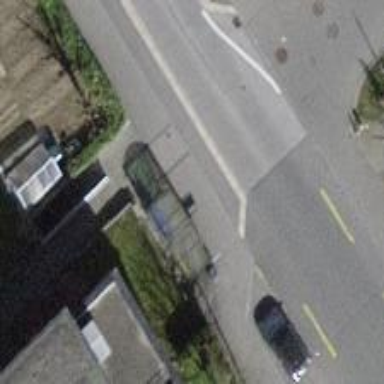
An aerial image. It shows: Bus stop with designated public transport stop position.